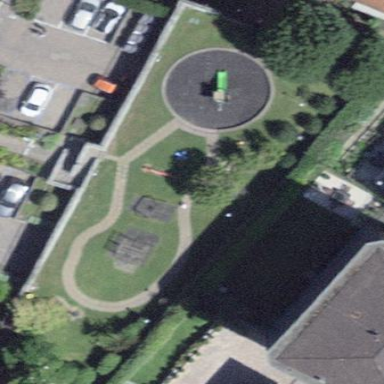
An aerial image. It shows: Playground area for leisure activities on the land.